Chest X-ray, PA view. Patient: 19 years old, sex M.
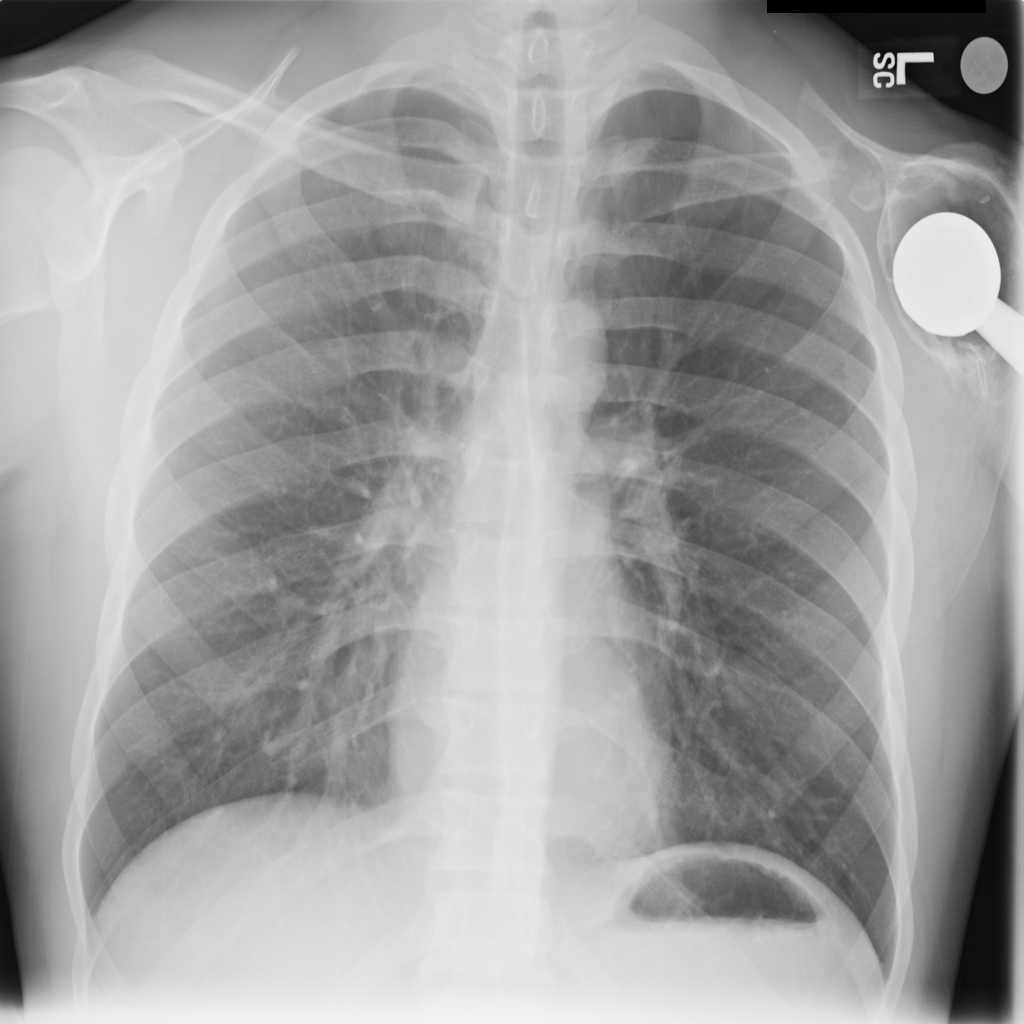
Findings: No Finding